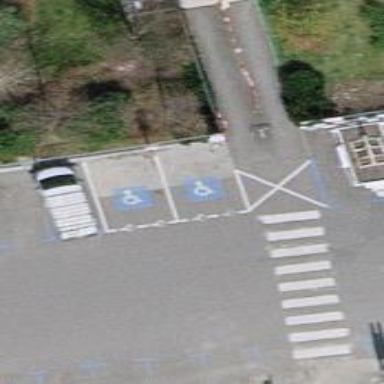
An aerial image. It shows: Disabled parking space.